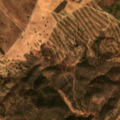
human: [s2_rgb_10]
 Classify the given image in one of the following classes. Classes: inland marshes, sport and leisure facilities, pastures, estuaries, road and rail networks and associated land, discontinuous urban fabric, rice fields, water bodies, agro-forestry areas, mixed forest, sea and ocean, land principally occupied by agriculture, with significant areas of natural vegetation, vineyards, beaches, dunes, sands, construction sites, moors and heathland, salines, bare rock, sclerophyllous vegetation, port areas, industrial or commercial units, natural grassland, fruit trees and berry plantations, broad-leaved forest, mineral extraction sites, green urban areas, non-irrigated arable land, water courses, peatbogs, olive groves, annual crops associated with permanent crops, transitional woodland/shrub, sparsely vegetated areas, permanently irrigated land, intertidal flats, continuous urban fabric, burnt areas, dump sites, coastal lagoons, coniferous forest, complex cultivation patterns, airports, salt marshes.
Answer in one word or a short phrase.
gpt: non-irrigated arable land, broad-leaved forest, transitional woodland/shrub